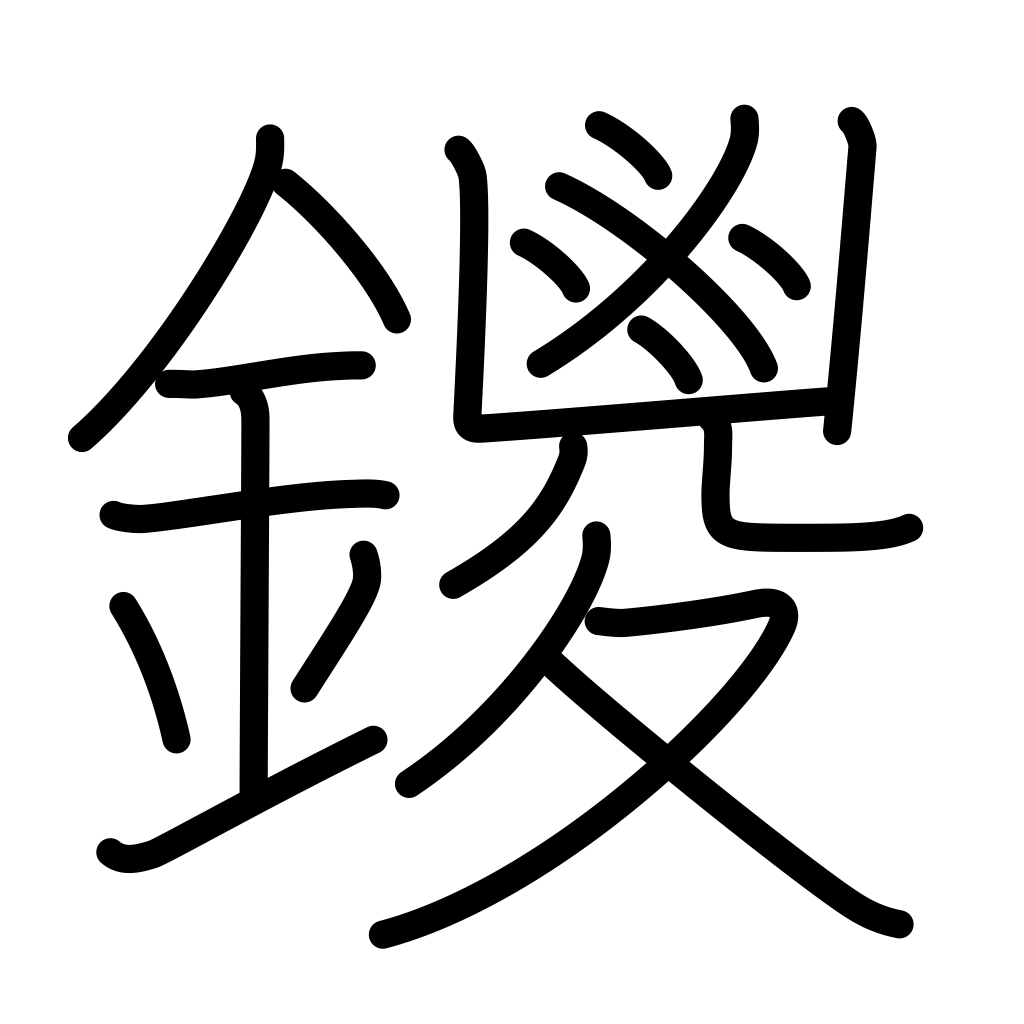
Meaning: name